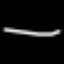
Label: line